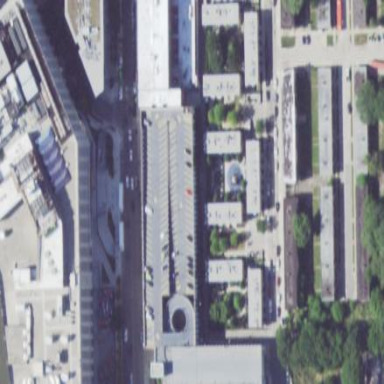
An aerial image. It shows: Multi-storey parking building.